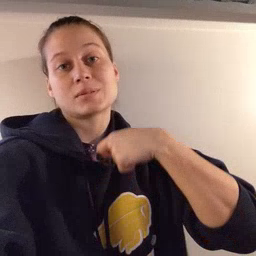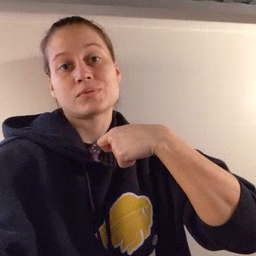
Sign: zipper